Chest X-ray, PA view. Patient: 40 years old, sex F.
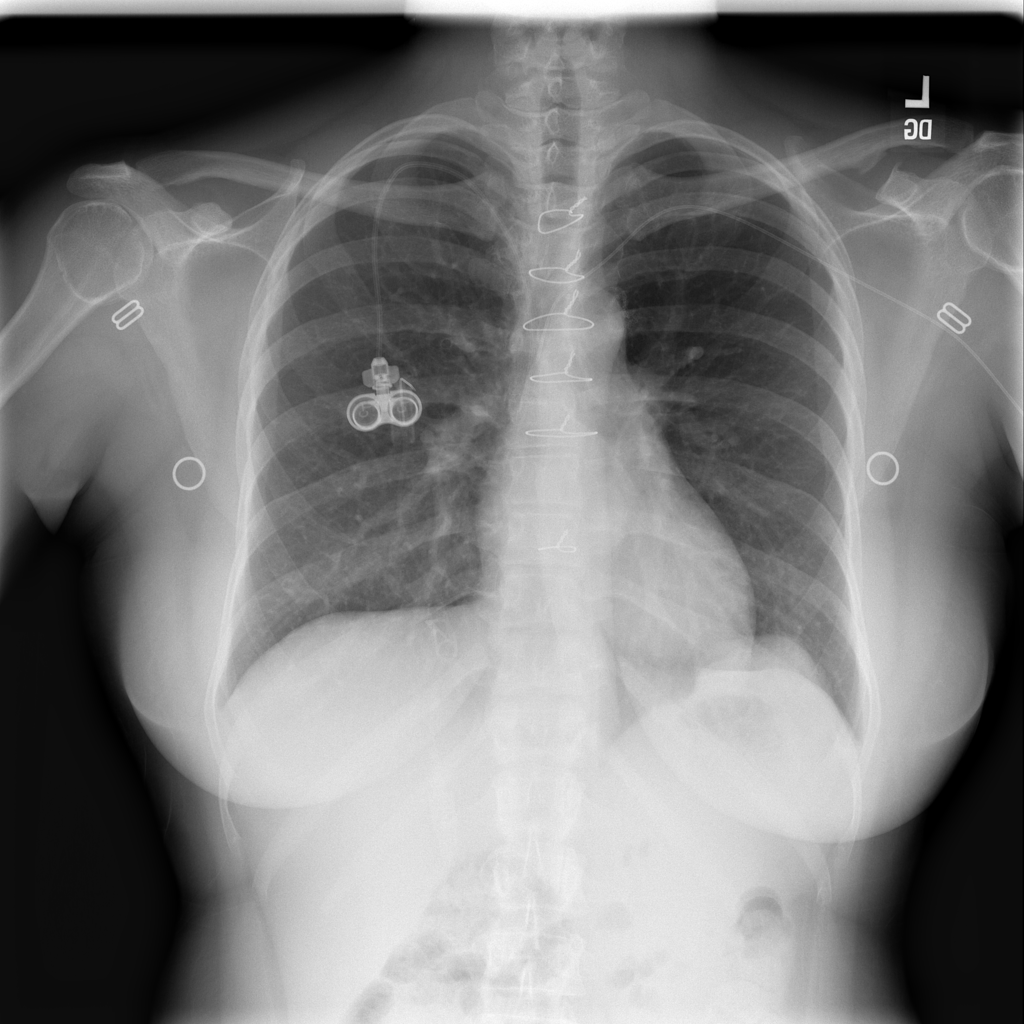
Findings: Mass